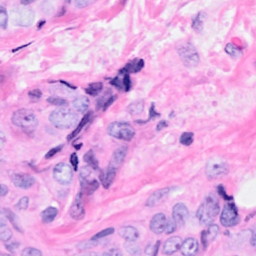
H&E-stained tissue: Breast